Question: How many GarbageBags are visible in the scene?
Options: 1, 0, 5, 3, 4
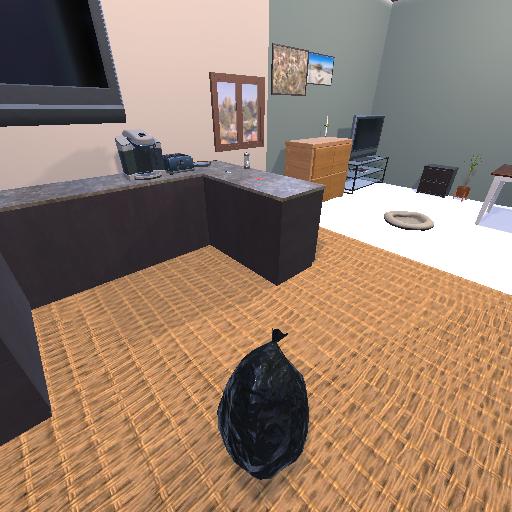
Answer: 1